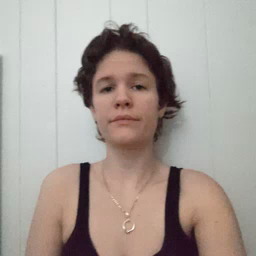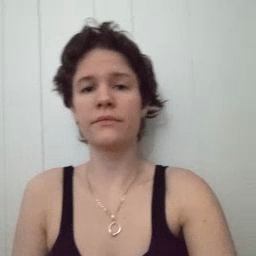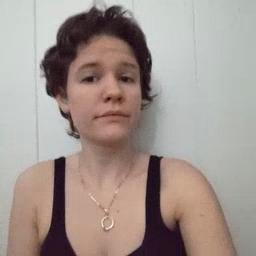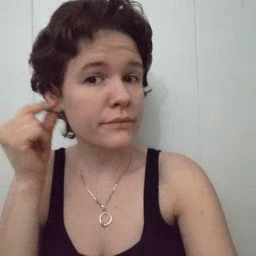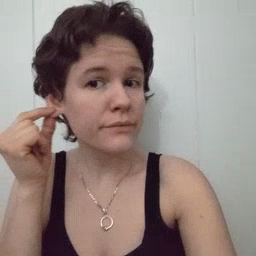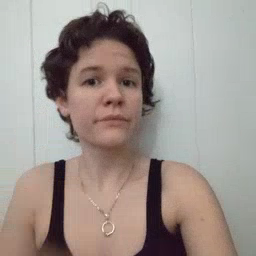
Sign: ear